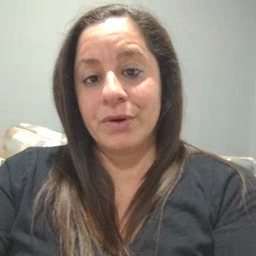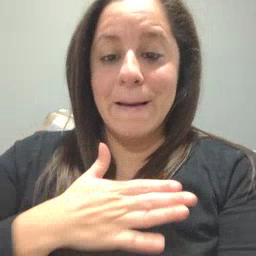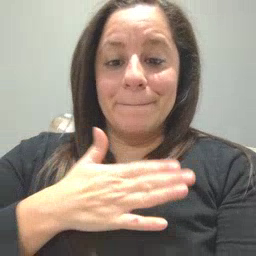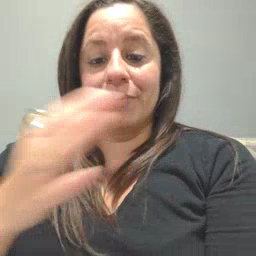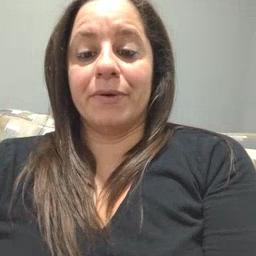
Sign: happy